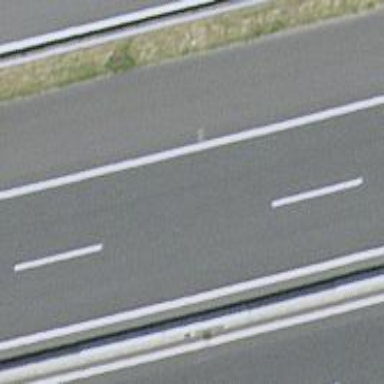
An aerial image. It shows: Asphalt motorway.